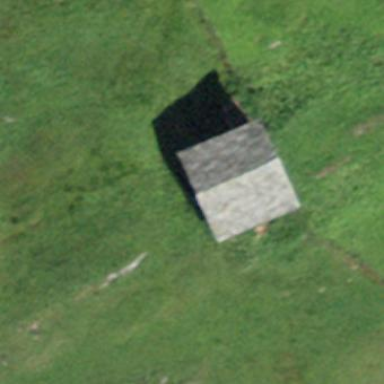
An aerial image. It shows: Rural barn.